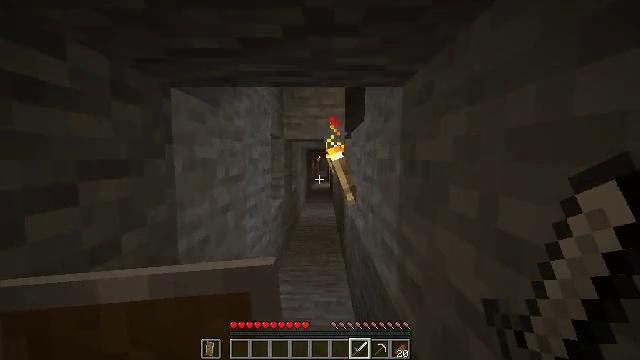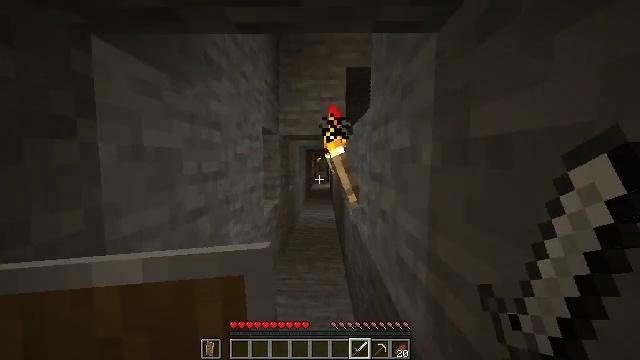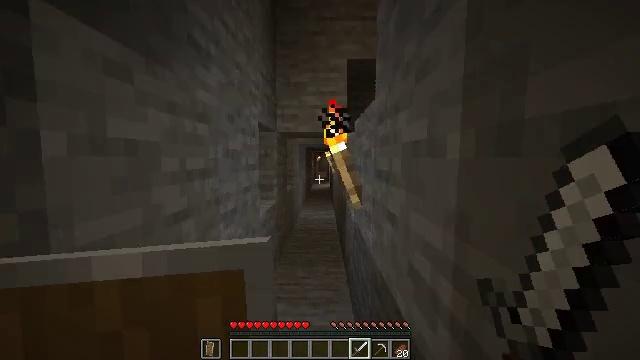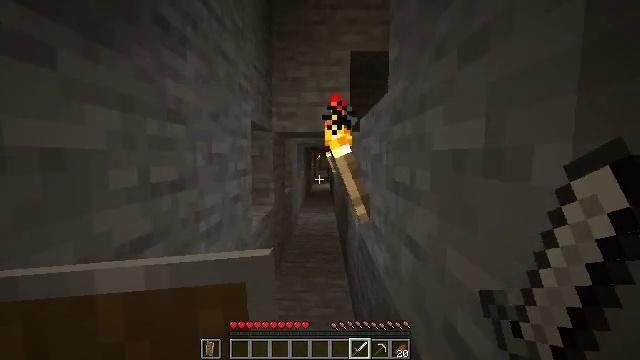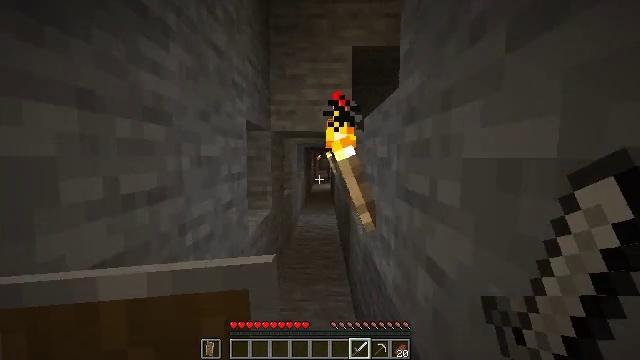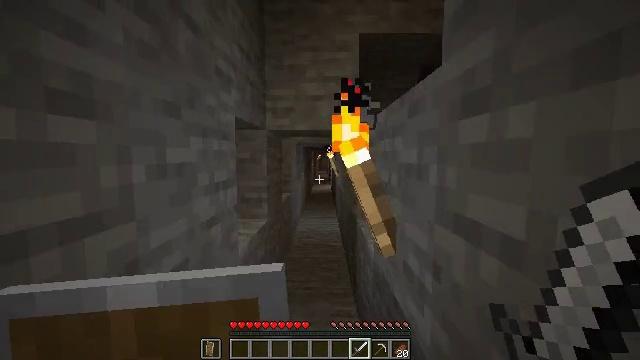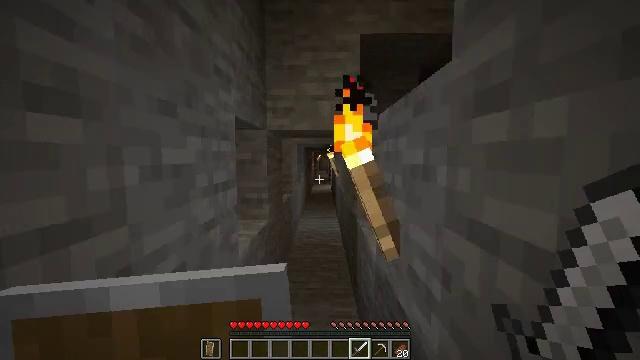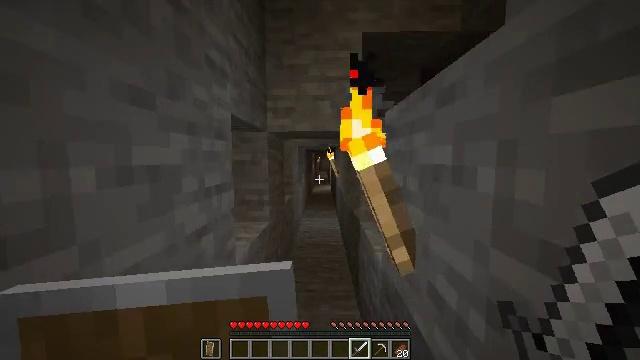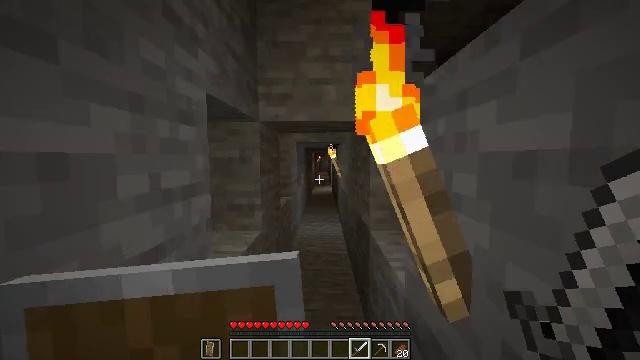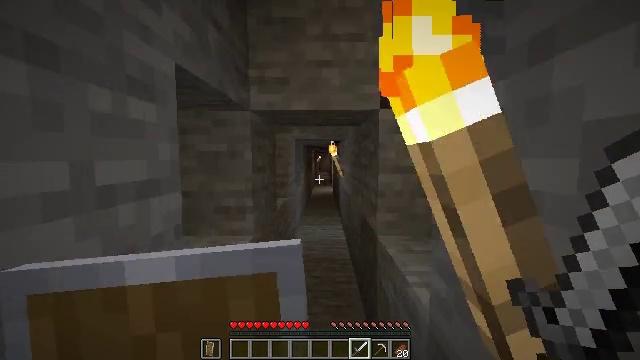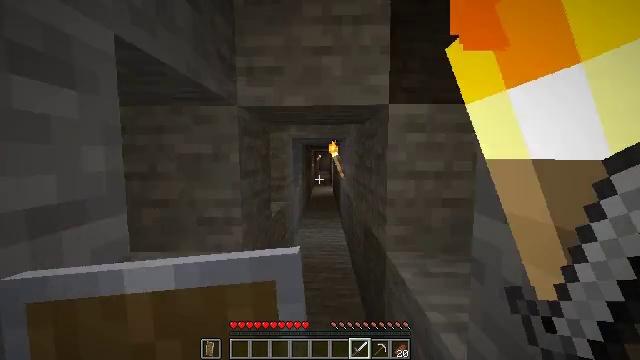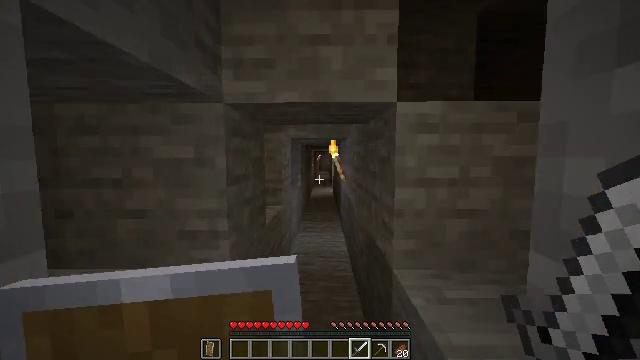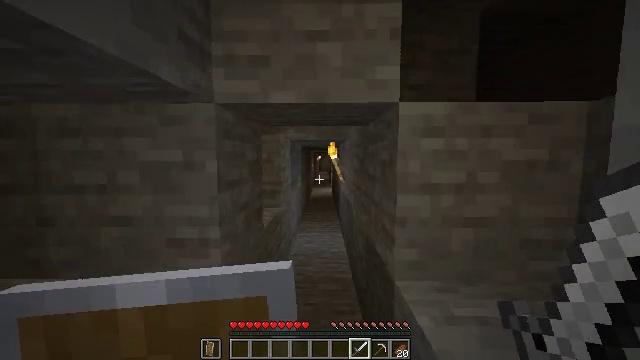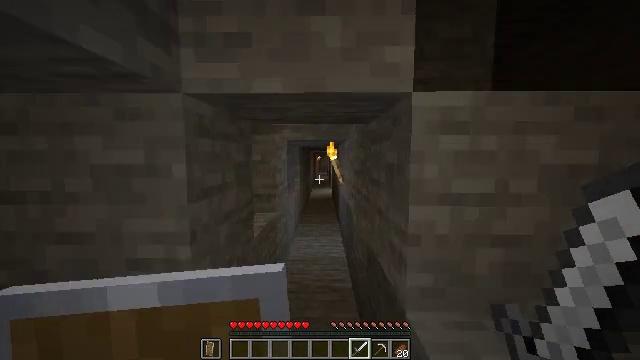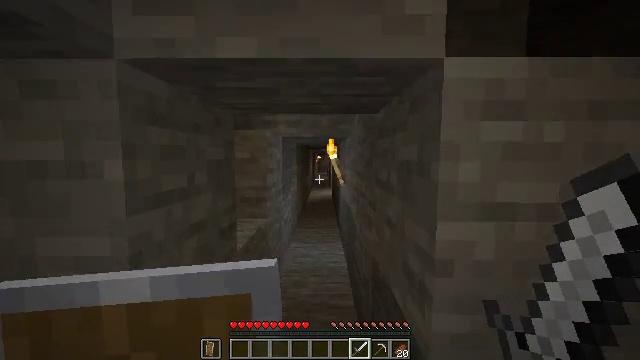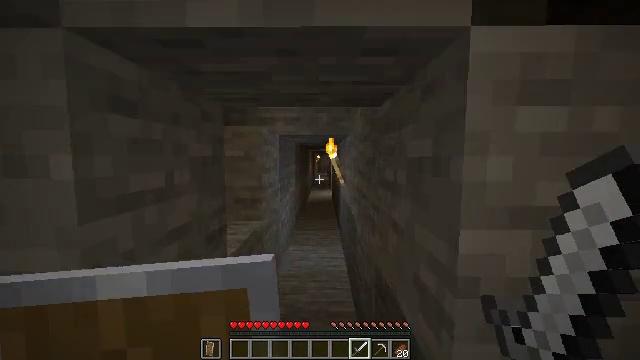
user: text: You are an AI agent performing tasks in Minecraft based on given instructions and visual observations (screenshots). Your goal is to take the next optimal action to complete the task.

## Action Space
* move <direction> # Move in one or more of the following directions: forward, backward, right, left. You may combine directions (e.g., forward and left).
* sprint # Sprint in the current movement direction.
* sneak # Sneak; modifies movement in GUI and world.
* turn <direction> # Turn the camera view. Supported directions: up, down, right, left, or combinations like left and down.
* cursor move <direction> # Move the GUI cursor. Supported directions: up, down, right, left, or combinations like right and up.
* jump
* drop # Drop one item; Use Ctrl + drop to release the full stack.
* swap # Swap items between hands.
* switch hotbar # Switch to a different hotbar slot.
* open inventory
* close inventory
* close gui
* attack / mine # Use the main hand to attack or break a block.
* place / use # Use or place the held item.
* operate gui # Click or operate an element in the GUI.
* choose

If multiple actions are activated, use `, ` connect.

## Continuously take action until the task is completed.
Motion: motion action
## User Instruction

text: Mine the spawner block.
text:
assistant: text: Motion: move forward
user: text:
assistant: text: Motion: move forward
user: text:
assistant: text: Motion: move forward
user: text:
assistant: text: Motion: move forward
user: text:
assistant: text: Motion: move forward
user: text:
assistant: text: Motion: move forward
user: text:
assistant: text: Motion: move forward
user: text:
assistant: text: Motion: move forward
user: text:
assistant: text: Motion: move forward
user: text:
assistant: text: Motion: move forward
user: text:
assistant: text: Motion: move forward
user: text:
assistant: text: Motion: move forward
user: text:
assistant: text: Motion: move forward
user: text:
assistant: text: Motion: move forward
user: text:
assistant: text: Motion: move forward
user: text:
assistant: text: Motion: move forward
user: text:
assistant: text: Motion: move forward
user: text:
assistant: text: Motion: move forward
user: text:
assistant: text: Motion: move forward
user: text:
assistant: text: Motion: move forward
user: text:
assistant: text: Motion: move forward
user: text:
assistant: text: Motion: move forward
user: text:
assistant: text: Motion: move forward
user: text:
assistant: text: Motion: move forward
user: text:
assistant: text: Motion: move forward
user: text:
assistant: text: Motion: move forward
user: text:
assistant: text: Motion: move forward
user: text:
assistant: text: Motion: move forward
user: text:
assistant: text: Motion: move forward
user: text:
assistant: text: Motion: move forward